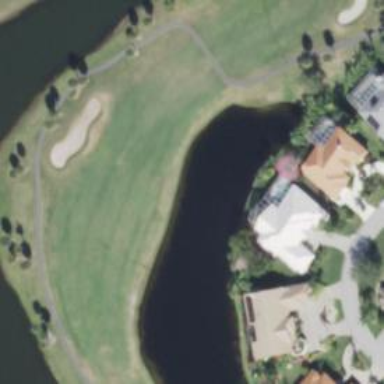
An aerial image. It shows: Golf fairway surrounded by grass.